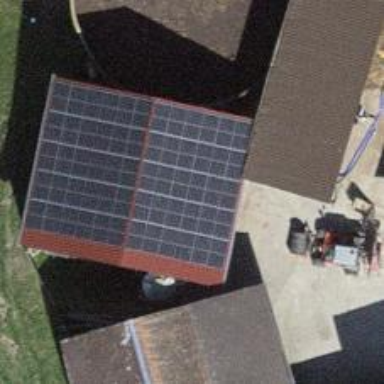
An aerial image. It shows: Solar power generator using photovoltaic panels.